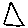
Label: triangle